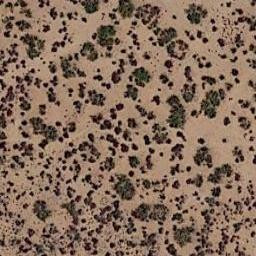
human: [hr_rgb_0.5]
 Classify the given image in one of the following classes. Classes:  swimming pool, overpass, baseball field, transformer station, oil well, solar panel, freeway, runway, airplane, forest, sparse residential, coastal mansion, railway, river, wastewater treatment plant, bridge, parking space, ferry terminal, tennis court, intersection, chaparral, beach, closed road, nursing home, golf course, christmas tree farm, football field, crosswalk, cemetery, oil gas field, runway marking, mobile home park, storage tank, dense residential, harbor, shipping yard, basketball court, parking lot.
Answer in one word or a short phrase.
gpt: chaparral